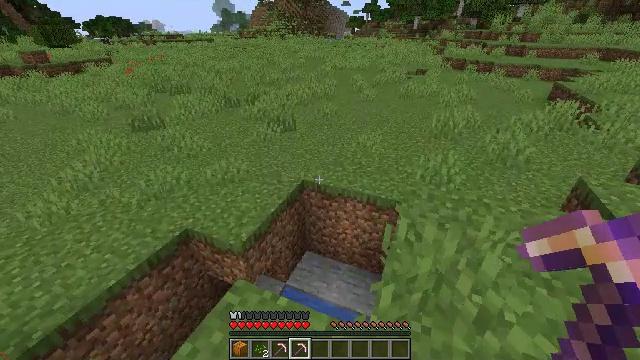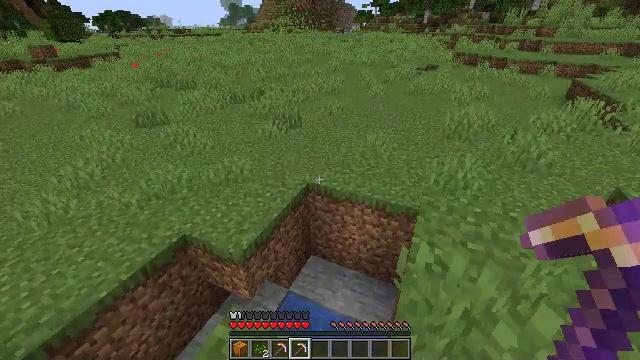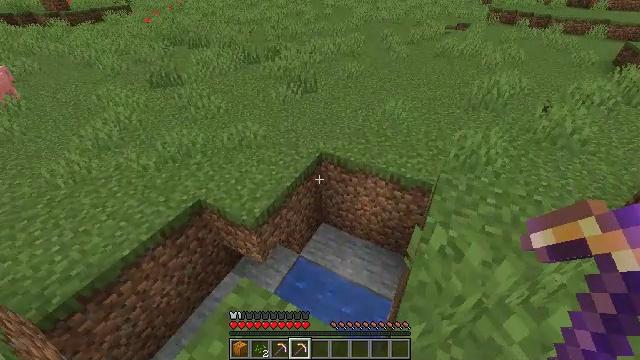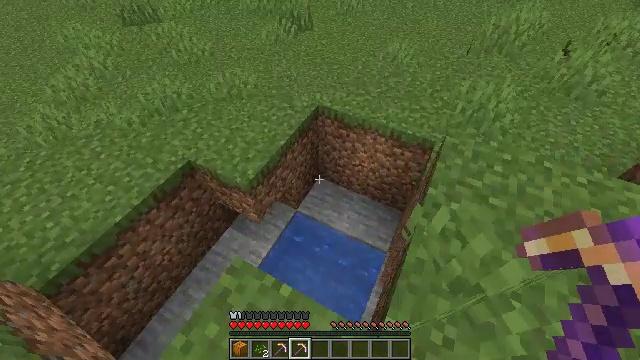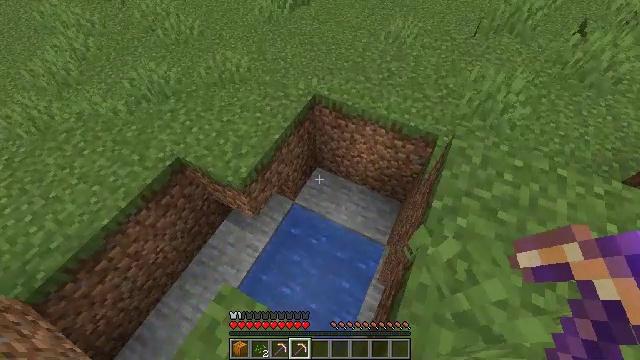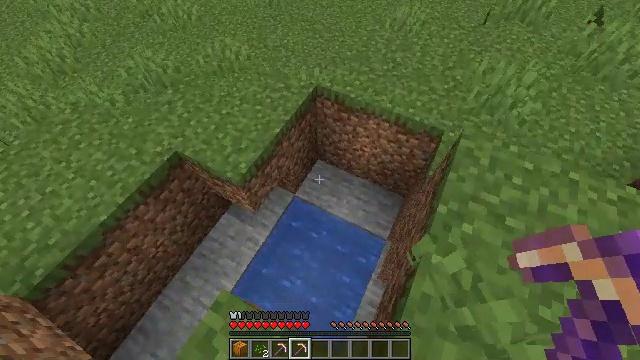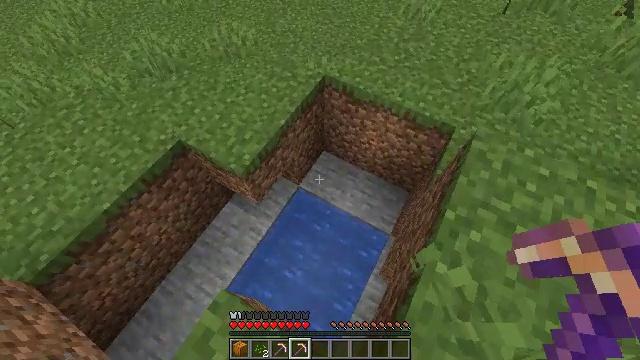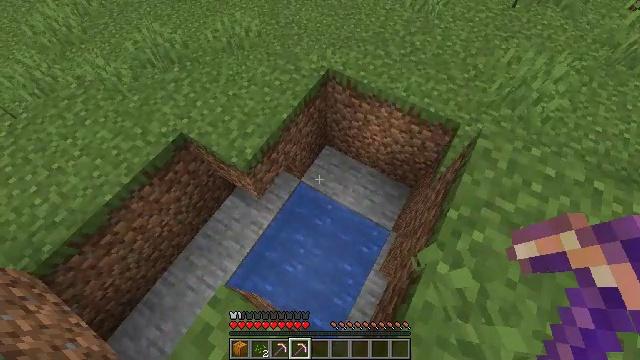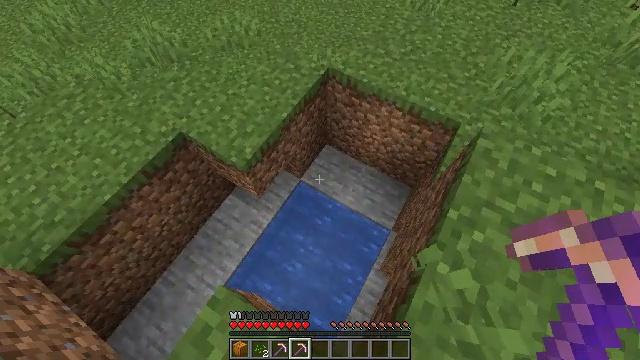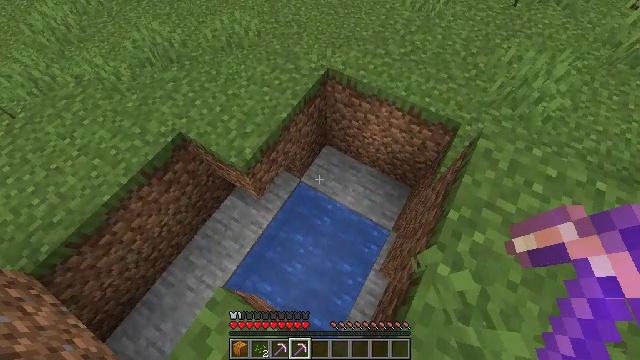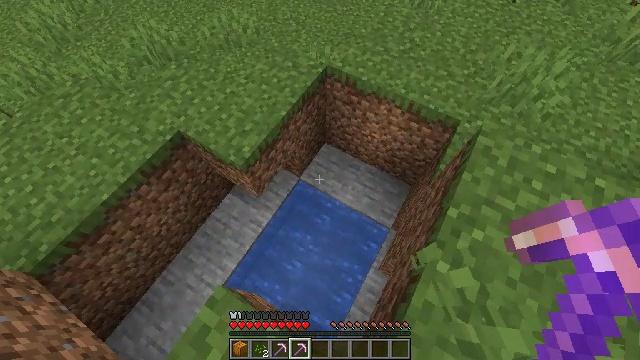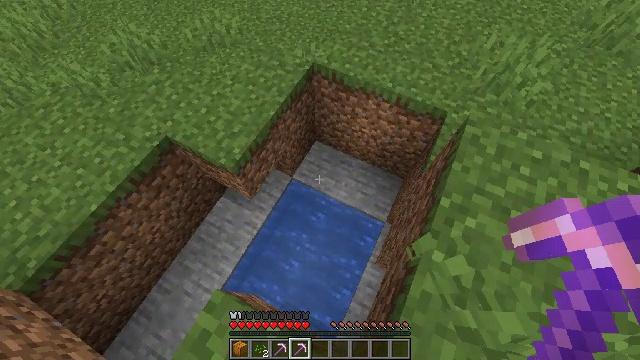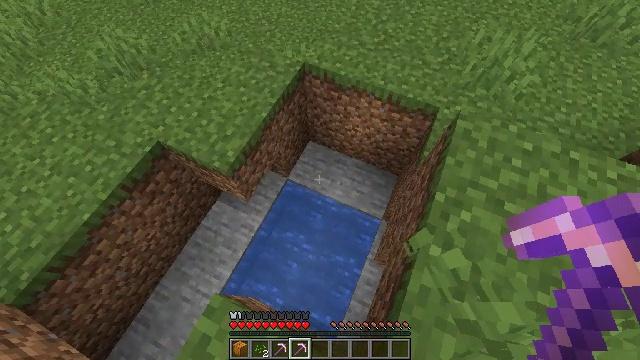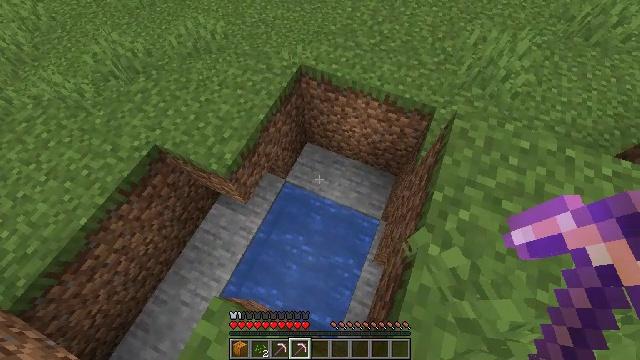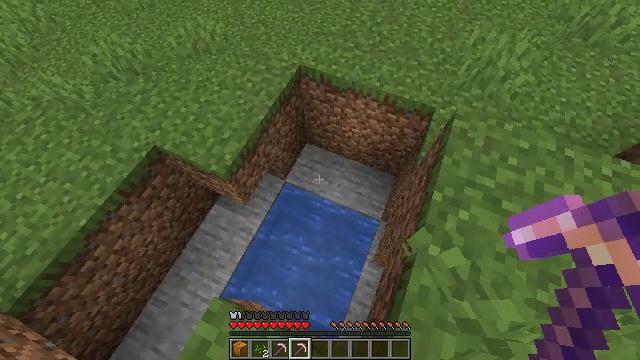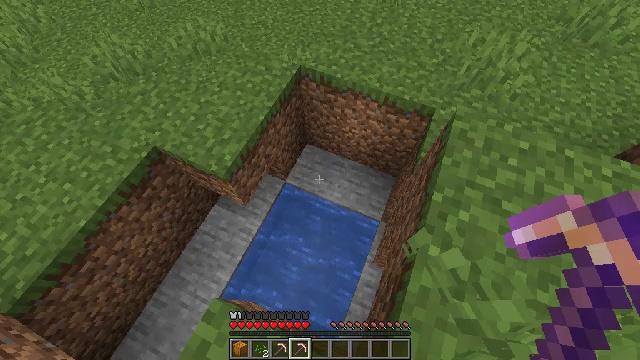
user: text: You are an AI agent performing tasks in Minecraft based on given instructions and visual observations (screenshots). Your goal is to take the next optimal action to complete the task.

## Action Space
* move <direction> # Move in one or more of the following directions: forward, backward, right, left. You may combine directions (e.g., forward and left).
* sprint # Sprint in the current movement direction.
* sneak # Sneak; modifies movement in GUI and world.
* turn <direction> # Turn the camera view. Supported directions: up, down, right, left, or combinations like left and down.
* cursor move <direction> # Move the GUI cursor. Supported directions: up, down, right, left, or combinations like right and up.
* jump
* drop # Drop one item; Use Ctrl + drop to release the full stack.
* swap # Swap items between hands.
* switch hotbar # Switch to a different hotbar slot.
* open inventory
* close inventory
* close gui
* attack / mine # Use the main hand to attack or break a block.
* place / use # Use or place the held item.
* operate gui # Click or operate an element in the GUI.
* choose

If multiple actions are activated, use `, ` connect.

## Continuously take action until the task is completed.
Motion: motion action
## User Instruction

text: Gather grass block for landscaping.
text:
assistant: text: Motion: move forward, turn left
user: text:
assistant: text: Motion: move forward, turn left and down
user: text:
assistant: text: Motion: move forward, turn down
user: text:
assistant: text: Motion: move forward, turn down
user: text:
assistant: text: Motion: turn down
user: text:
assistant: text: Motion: turn left and down
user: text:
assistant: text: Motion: turn left and down
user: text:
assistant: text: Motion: no_op
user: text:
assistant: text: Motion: no_op
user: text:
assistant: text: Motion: no_op
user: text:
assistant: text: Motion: turn right
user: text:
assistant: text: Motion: turn right
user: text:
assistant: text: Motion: no_op
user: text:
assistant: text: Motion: no_op
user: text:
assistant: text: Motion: no_op
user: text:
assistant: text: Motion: no_op
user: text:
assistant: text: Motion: no_op
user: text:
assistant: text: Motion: turn right
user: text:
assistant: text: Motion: turn right
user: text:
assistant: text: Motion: no_op
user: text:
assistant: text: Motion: no_op
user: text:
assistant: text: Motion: no_op
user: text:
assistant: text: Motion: no_op
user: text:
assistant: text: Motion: no_op
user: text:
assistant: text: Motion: no_op
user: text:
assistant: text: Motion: no_op
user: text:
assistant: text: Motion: no_op
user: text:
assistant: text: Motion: turn right
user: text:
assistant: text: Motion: turn right and up
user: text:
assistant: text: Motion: turn right and up